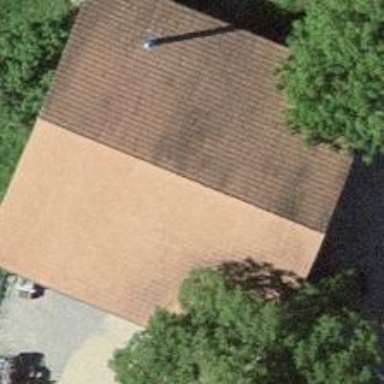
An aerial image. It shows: Garage building.